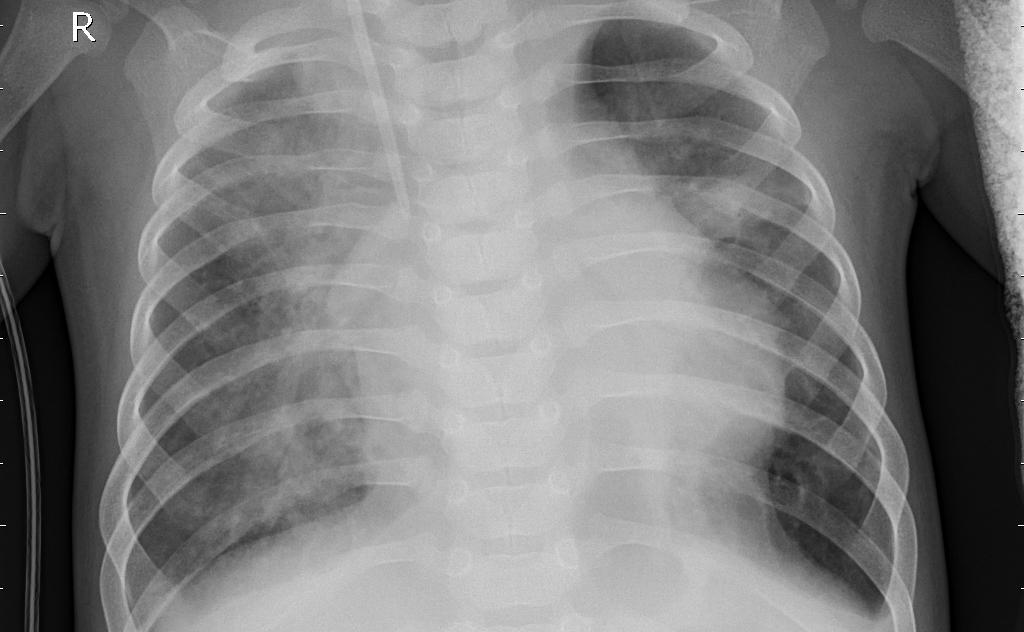
Diagnosis: PNEUMONIA